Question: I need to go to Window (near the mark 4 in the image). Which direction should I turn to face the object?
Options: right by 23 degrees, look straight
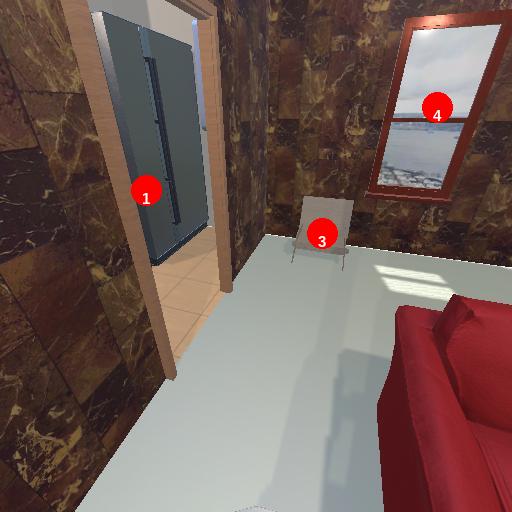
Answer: right by 23 degrees